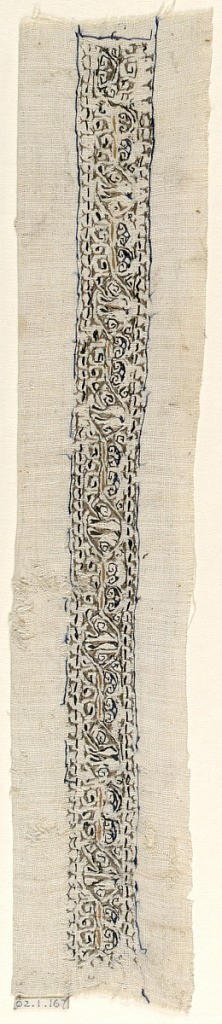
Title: Band
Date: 3th century
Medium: Embroidery using colored silk on linen plain weave
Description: Repeating design of small scale ovals in a geometric background.